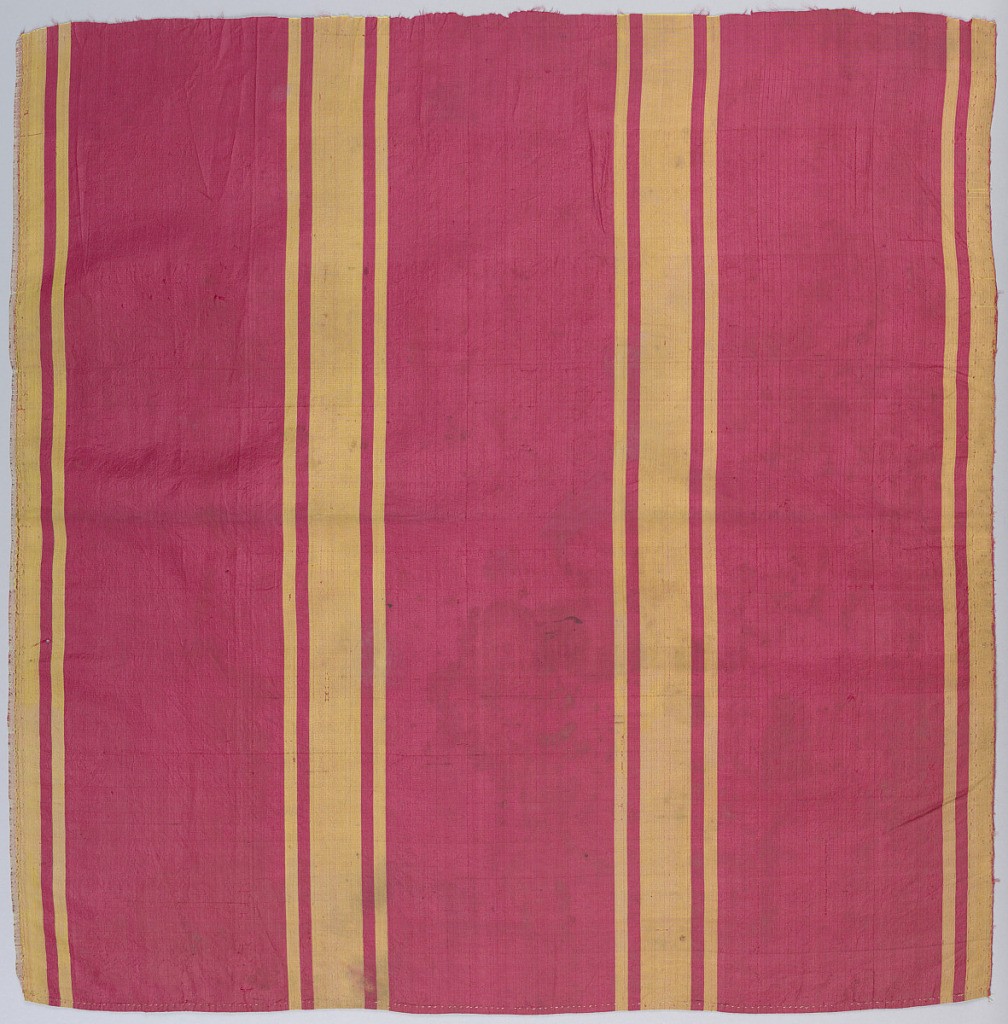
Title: Panel
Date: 17th century
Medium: silk Technique: warp-faced plain weave
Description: Broad red stripes alternating with narrower tan stripes.